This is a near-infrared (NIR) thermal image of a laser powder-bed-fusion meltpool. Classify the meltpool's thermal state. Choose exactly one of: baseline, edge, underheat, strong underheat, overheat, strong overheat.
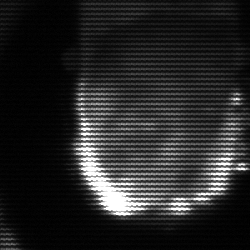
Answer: baseline